Interaction volume radius: 5 \u00c5
Interaction volume height: 40 \u00c5
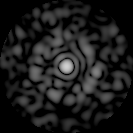
Disorder parameter: 0.8483